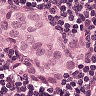
Metastatic tissue present: yes